Question: When editing a large file, <URL> often takes 3-4 seconds to complete if an error "spills" over into the rest of the source file such that lots of lines are tagged with an error.

How do I limit the number of errors that the mode highlights such that it prioritizes the current buffer location?
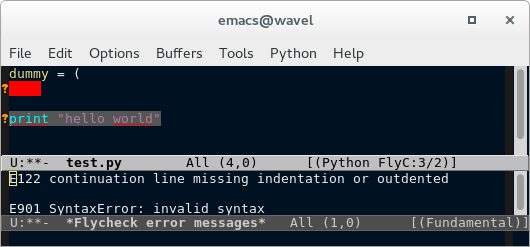
Answer: Flycheck maintainer here.
You cannot "limit" error reporting currently in an easy way. At best, you can use a custom function for 'flycheck-process-error-functions', but that won't help you if the lag comes from something else, like error parsing.
And in general, I'd rather like to fix these lags than work around, if possible. Please open an issue at <URL>. Please add your Emacs version to the issue, and the amount of errors reported by Flycheck.
If possible, also give me the source file in private. You can find a mail address in the <URL> of Flycheck.